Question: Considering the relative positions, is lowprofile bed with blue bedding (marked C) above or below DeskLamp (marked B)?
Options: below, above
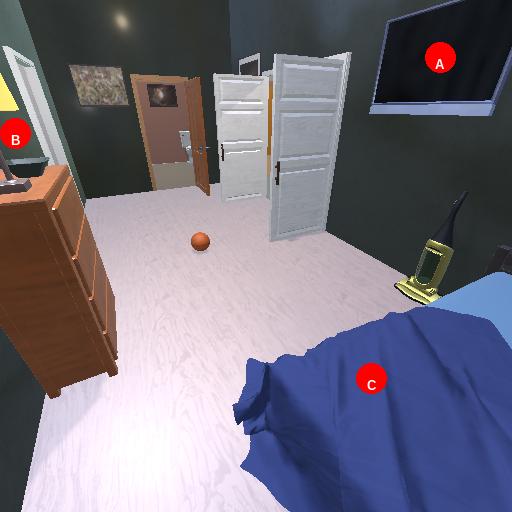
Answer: below